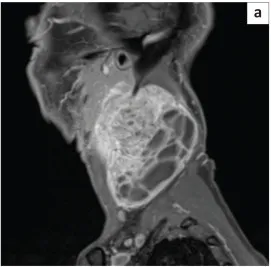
(a) Sagittal T1-weighted, post-gadolinium, fat-saturated magnetic resonance (MR) image shows the mixed solid-cystic nature of the cervical nodal-mass with enhancement of the cranial solid portion. Superficial parotid gland infiltration was suspected based on MR imaging findings.
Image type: radiology (mri)